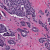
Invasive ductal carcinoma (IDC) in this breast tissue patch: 1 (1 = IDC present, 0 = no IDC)